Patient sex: M
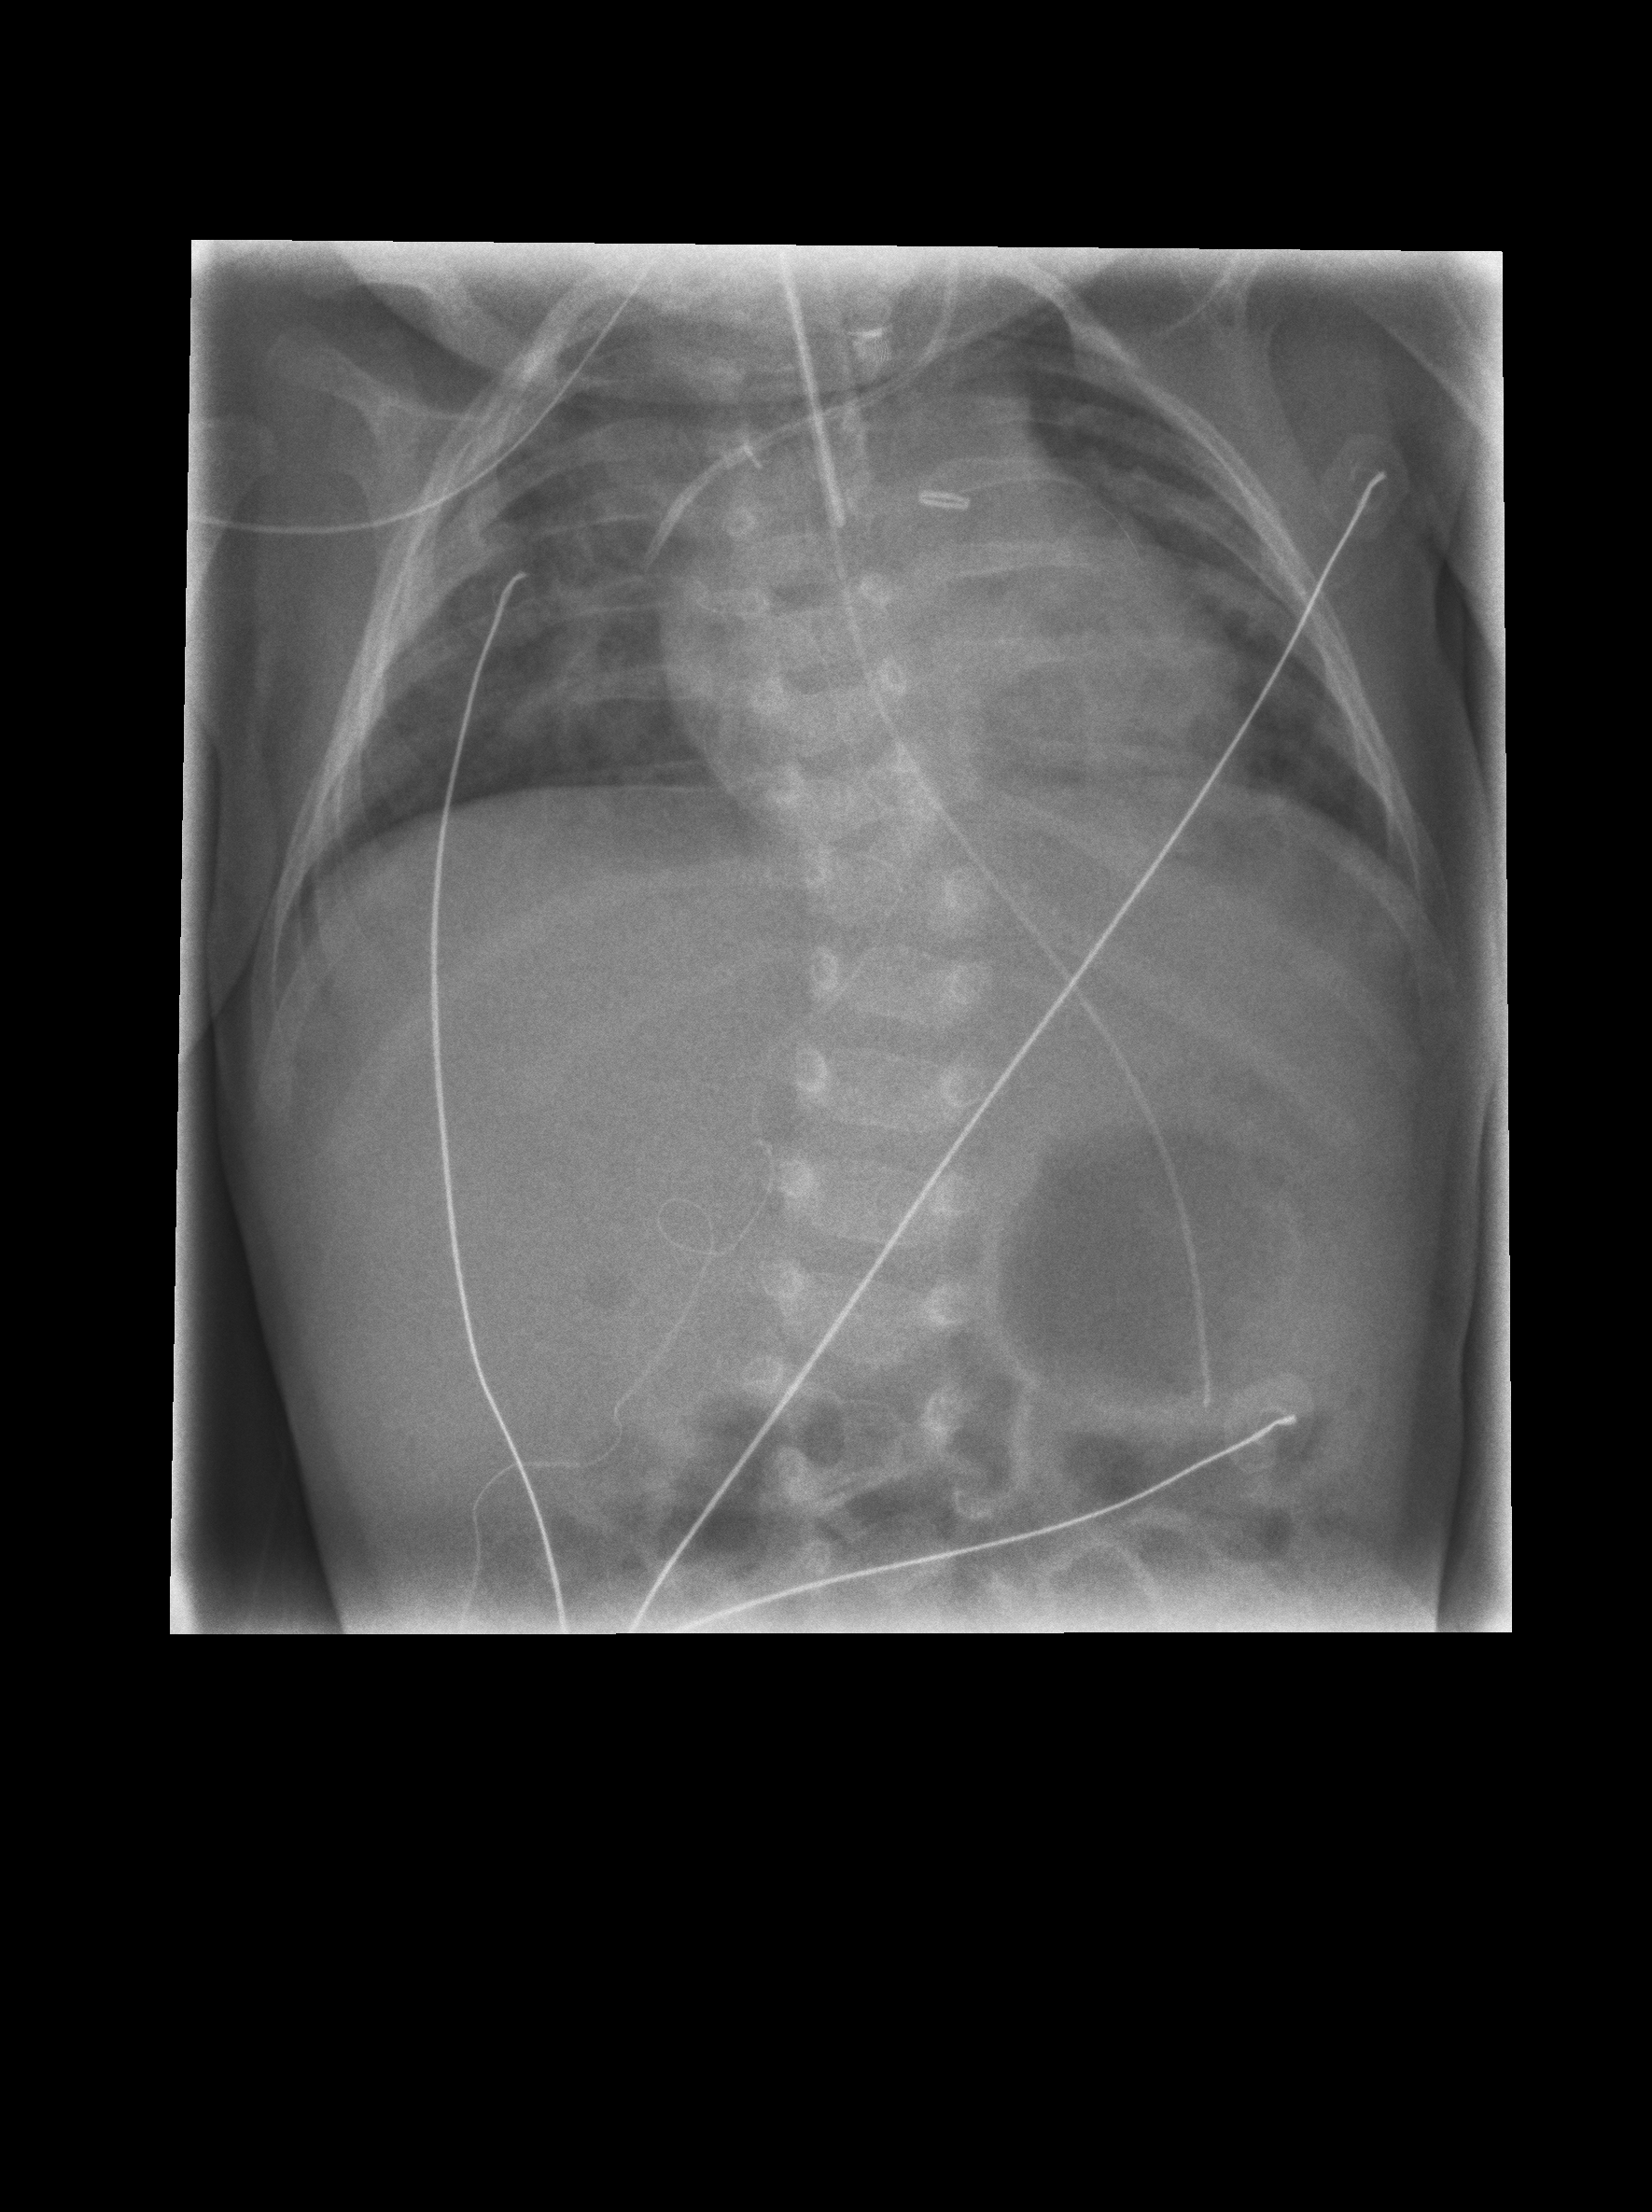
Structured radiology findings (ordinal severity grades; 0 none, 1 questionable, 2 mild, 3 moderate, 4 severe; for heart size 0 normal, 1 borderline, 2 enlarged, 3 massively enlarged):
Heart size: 0
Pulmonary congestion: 2
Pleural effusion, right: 0
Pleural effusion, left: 0
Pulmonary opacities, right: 0
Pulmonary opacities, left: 0
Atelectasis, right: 2
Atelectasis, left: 0